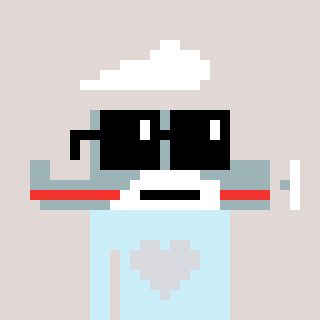
a pixel art character with square black sunglasses, a plane-shaped head and a cold-colored body on a warm background